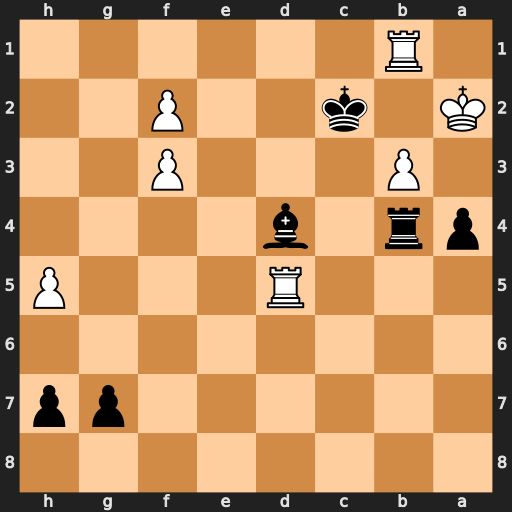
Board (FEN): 8/6pp/8/3R3P/pr1b4/1P3P2/K1k2P2/1R6
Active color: b
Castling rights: -
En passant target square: -
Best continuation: Bc3 Rc5 axb3+